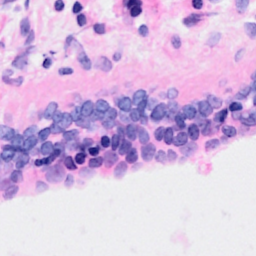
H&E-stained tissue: Breast